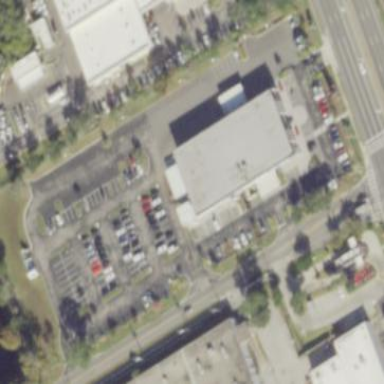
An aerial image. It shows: Commercial building.